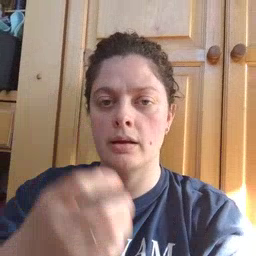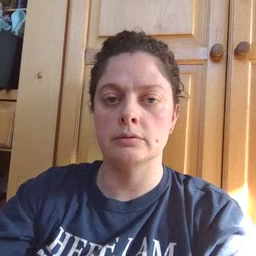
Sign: mad